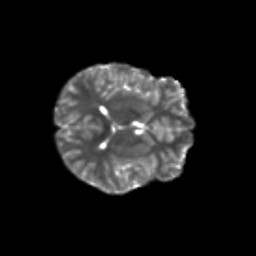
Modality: T2w
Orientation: axial
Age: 13
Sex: male
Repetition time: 9.512 s
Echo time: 0.089 s